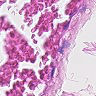
Metastatic tissue present: no